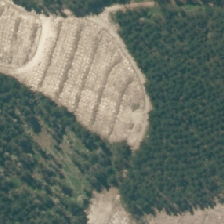
Land cover: harvested_forest